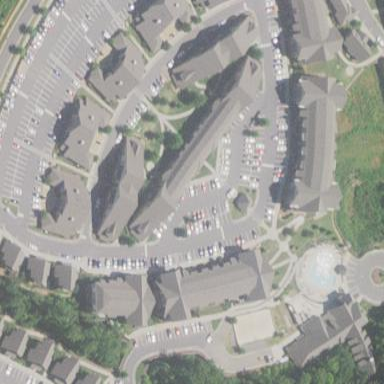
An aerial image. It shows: Residential area with apartments.